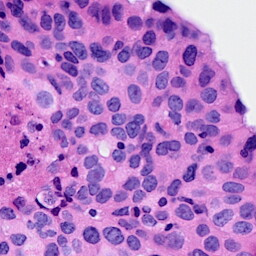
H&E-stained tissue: Breast